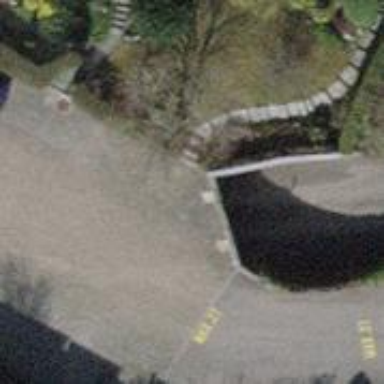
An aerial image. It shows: Parking entrance.